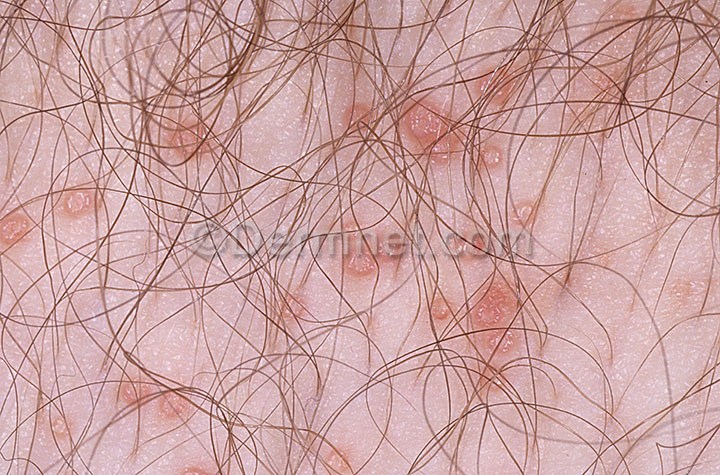
Disease: Herpes HPV and other STDs Photos